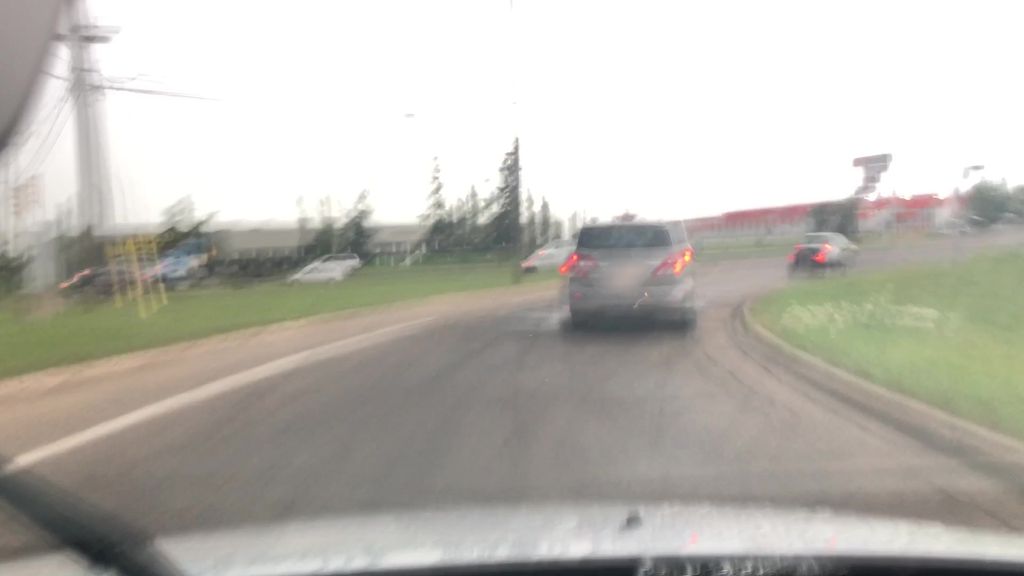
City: edmonton